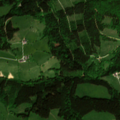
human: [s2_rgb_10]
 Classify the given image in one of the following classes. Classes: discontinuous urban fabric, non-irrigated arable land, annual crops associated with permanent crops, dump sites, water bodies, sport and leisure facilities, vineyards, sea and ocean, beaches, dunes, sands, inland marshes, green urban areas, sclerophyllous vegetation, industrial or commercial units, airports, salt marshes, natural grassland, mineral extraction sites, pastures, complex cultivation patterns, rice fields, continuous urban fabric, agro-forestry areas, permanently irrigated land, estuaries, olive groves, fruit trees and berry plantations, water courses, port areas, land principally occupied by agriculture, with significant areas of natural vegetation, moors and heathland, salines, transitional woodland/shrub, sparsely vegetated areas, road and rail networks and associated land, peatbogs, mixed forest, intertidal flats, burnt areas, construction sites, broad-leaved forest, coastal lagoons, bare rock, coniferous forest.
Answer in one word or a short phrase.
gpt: pastures, mixed forest